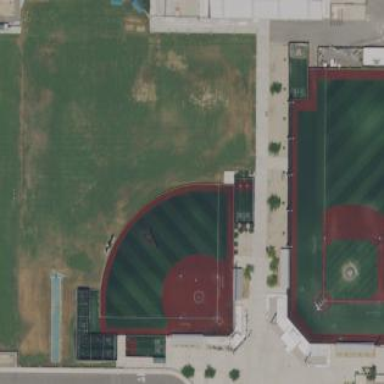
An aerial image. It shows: Softball pitch for leisure and sport activities.